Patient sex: M
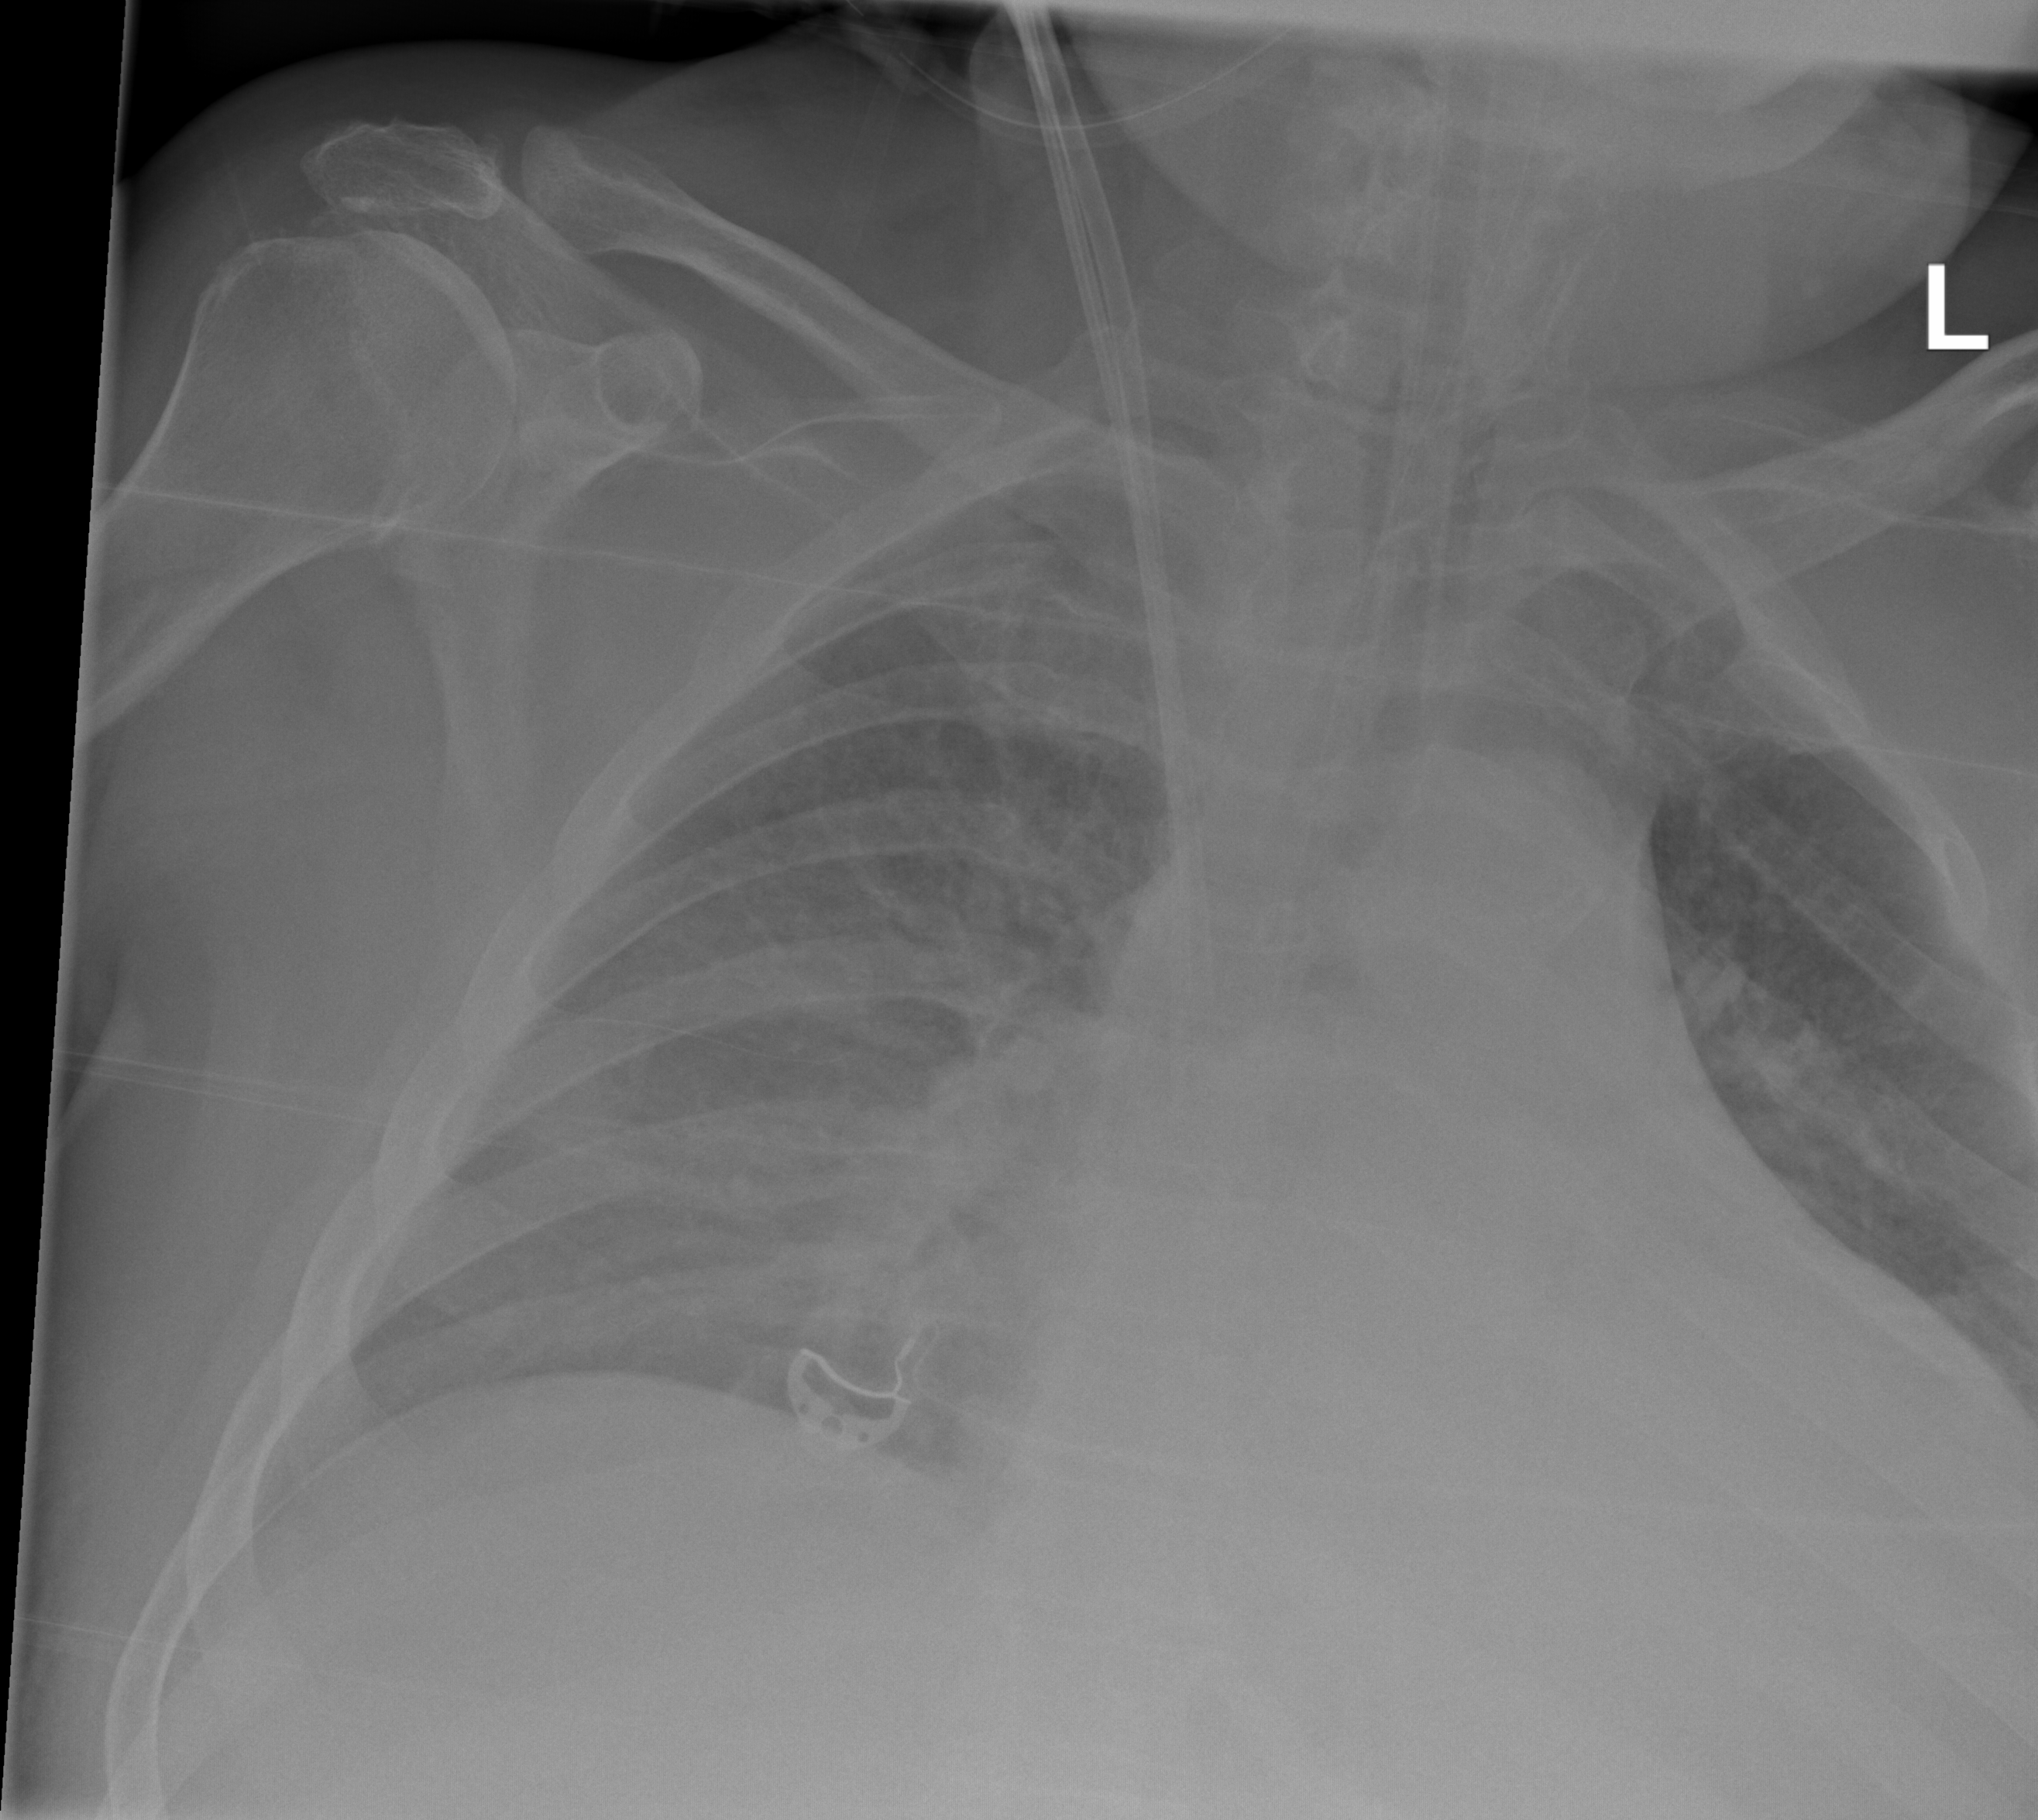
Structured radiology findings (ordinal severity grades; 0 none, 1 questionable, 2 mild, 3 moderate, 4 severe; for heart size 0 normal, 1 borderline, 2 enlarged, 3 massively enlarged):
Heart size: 2
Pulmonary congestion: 3
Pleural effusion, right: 0
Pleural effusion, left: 1
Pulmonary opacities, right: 3
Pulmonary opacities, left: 2
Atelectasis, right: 2
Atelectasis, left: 2